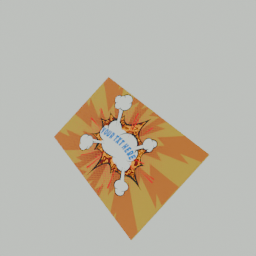
Label: decoration